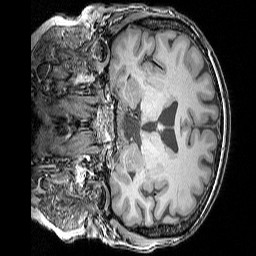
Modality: T1w
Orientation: coronal
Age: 53
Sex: female
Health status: ill
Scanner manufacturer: siemens
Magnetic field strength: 3 T
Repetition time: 1.75 s
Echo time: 0.00418 s